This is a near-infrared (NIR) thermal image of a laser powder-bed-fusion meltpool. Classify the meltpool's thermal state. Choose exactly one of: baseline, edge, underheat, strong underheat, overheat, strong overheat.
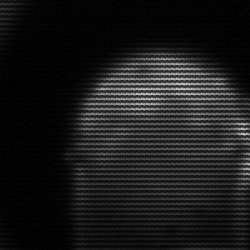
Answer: edge